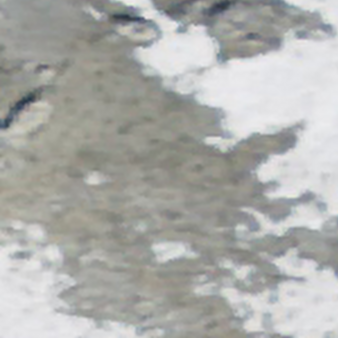
Label: other